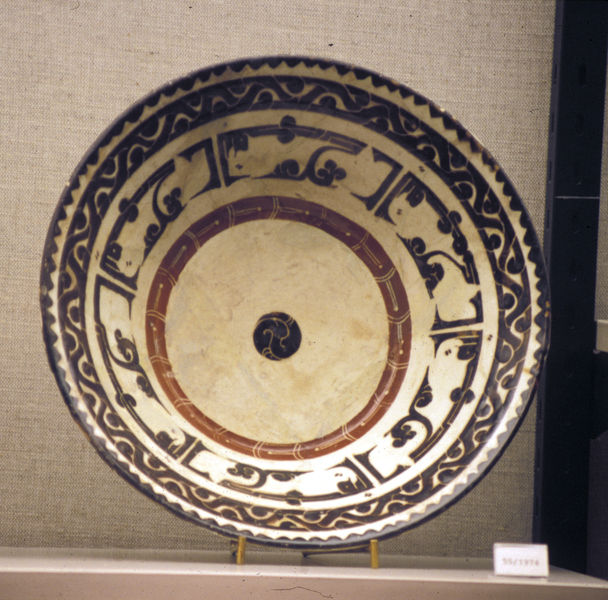
Titel: Teller
Künstler: unbekannt
Standort: Kopenhagen
Institution: David Collection
Schlagwörter: blau, mitte, muster, schale, schüssel, teller, kreis, rund, keramik, ton, afrika, handarbeit, dekor, schriftzeichen, foto, stütze, gefäß, porzellan, punkt, vitrine, arabisch, griechenland, mittelpunkt, elfenbein, skandinavien, fischmuster, fayance, osterei